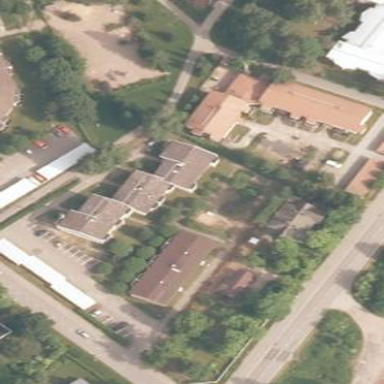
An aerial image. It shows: Terrace building.